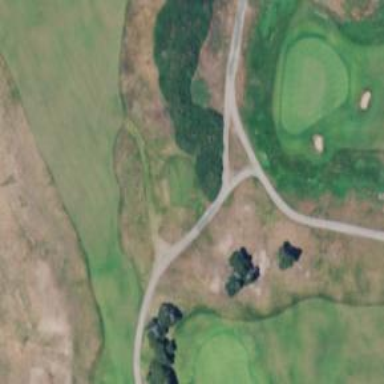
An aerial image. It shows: Path for both roads and golfers.